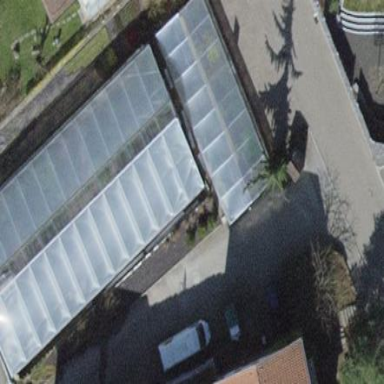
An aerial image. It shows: Greenhouse.